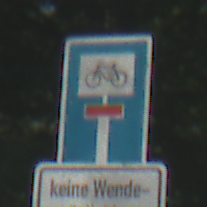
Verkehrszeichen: SackgasseRadverkehrDurchlaessig
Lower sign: HinweisGeaenderteVorfahrtVerkehrsfuehrungVerkehrsregelung3
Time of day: Midday
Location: Outdoor (RoadRail)
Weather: Clear
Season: NotSpecified
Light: Natural